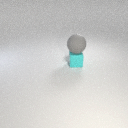
large gray rubber sphere above small cyan rubber cube